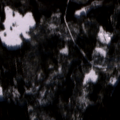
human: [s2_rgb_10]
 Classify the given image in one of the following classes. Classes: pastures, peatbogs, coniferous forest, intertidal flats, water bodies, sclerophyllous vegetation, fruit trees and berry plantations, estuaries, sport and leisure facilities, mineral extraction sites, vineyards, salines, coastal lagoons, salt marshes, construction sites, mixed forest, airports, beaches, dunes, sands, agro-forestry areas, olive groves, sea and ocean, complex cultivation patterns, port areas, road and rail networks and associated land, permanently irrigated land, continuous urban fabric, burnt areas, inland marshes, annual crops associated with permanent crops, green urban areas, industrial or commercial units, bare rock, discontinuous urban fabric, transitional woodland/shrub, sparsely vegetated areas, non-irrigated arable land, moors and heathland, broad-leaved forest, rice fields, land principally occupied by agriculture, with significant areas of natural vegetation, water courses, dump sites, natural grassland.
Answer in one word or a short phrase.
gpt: coniferous forest, mixed forest